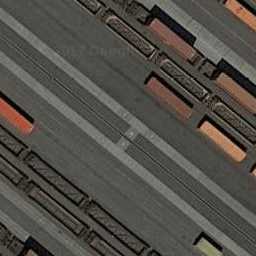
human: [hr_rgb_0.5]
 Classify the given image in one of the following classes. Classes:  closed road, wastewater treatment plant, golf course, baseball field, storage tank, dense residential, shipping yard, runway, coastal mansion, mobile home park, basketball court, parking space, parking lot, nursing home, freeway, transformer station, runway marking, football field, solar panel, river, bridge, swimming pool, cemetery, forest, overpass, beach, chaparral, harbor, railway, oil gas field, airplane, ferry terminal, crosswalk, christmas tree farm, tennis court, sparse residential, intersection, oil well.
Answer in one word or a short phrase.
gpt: shipping yard